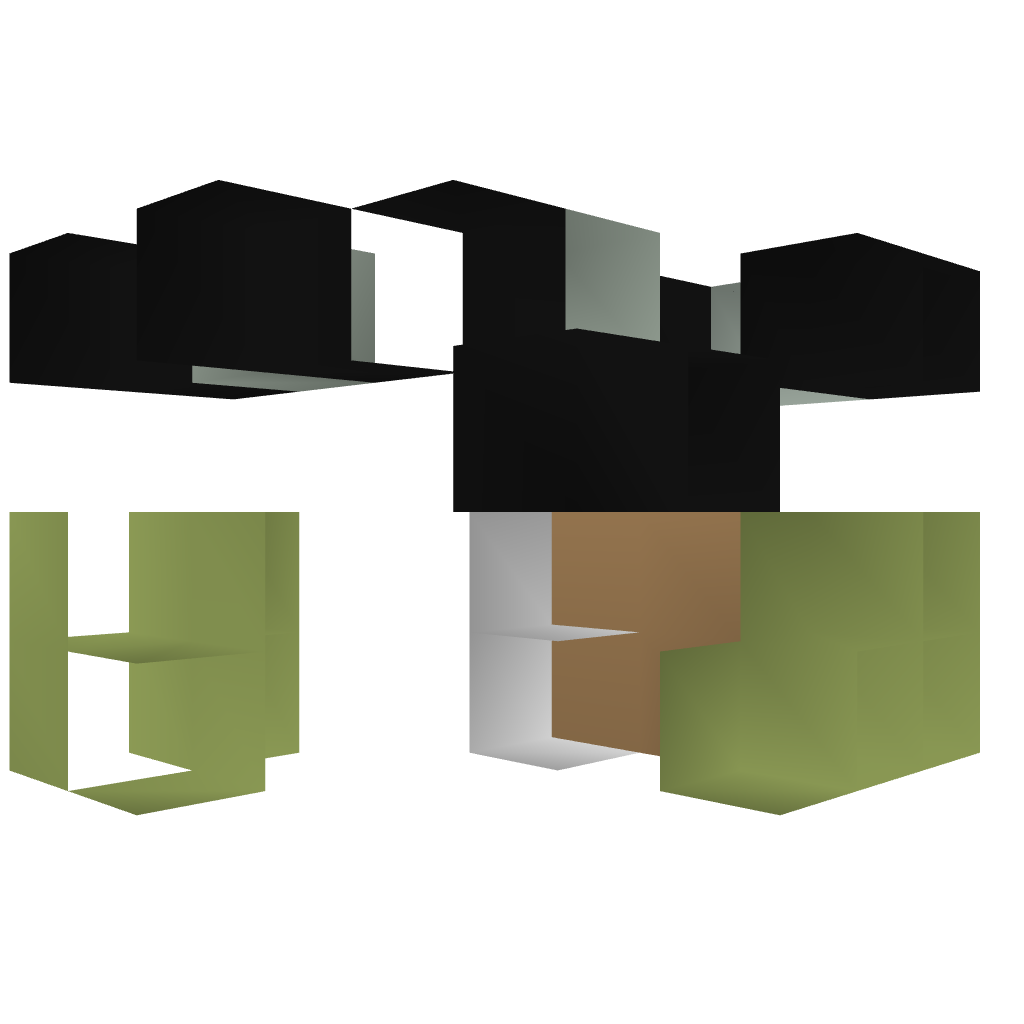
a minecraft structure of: Secure SAS